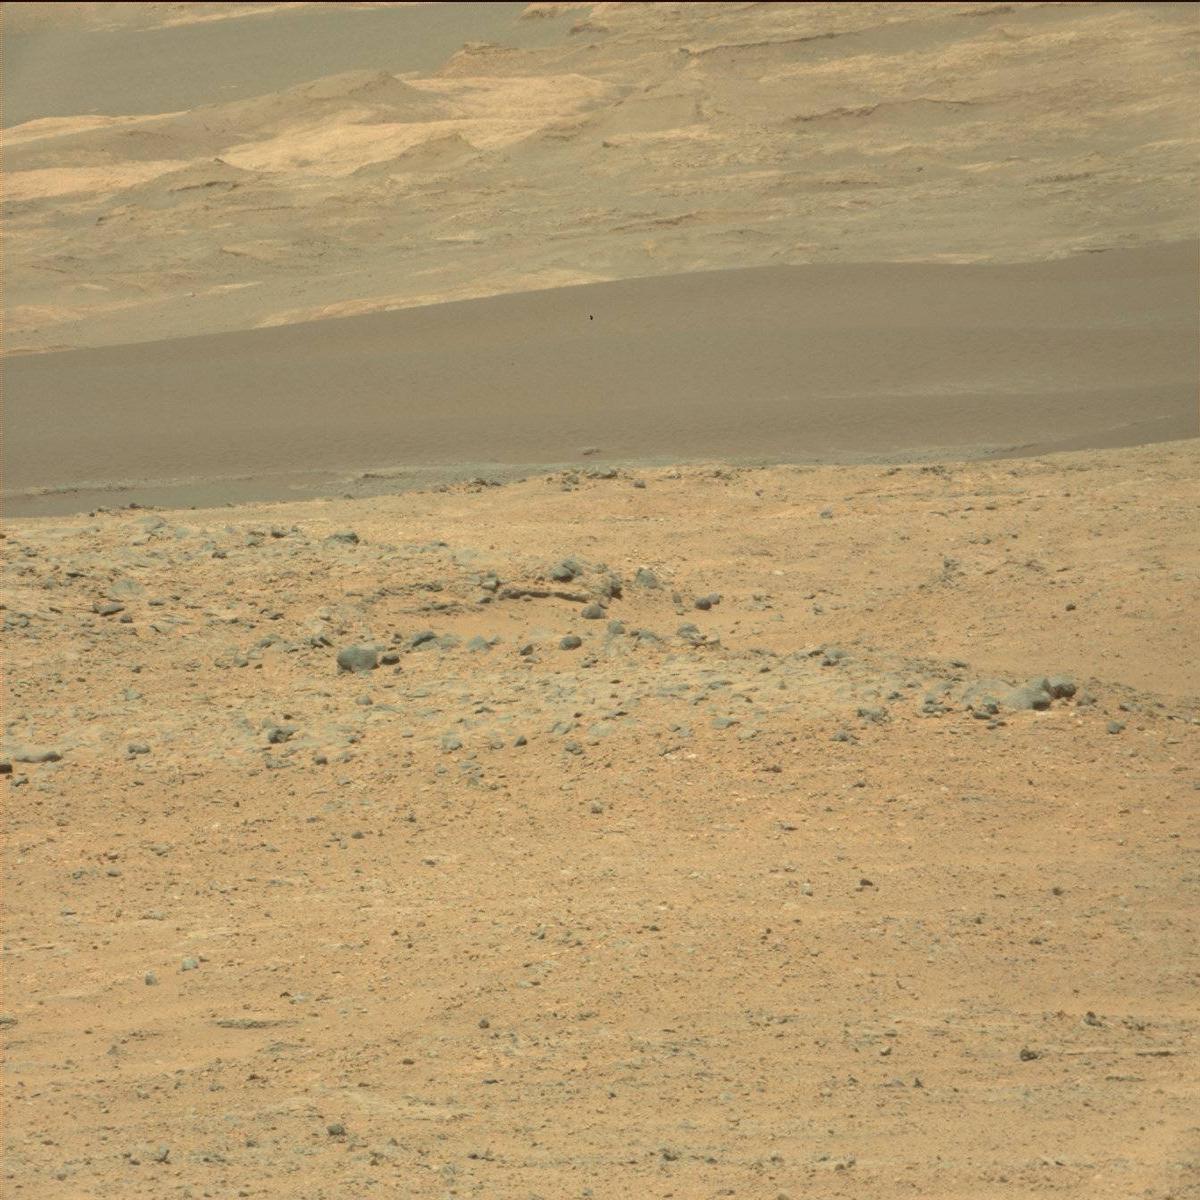
Terrain classes present: Bedrock, Ridge, Sand / Soil